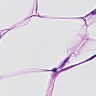
Metastatic tissue present: no